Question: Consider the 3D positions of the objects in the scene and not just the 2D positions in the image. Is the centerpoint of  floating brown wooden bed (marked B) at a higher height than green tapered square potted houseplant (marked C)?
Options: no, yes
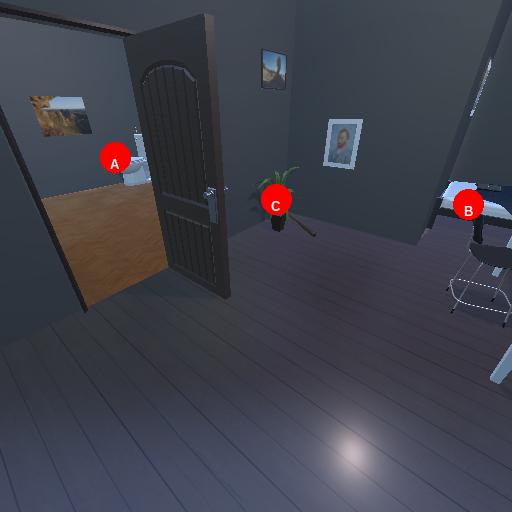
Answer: no